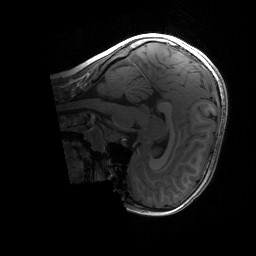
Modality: T1w
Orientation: sagittal
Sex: female
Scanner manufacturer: siemens
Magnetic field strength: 3 T
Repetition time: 1.9 s
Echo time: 0.00243 s